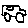
Label: car